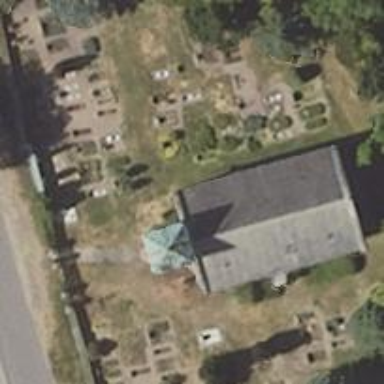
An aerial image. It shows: Graveyard.